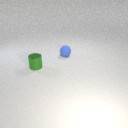
small green metal cylinder to the left of small blue rubber sphere